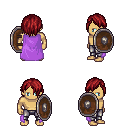
a pixel art fantasy rpg character, male body template, human, tanned skin, lavender cape, metal pants, brunette bangs hairstyle, bracelets, shield, four views (front, back, left, right), 2x2 character sprite sheet, small pixel art, hard edges, no anti-aliasing